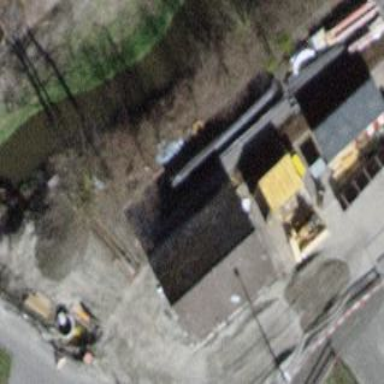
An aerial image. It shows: Service building.